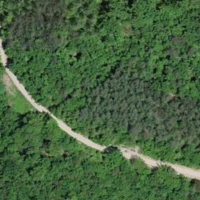
EUNIS habitat code: 44
Species observed at this site:
Epipactis atrorubens